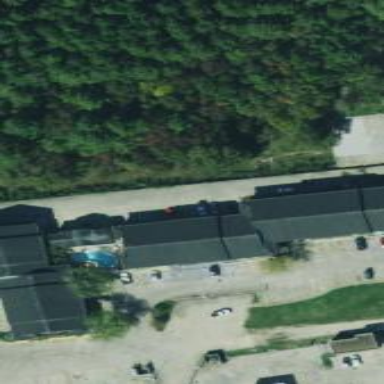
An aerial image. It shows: Motel building classified as hotel under tourism category.